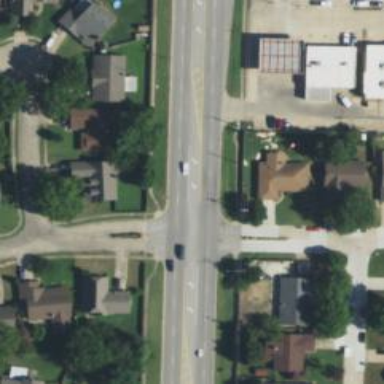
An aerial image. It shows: Road with stop sign.